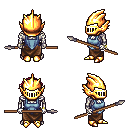
a pixel art fantasy rpg character, male body template, skeleton, blue vest, robe skirt, ruby red short bangs hairstyle, gold helm, bracelets, gold boots, spear, four views (front, back, left, right), 2x2 character sprite sheet, small pixel art, hard edges, no anti-aliasing